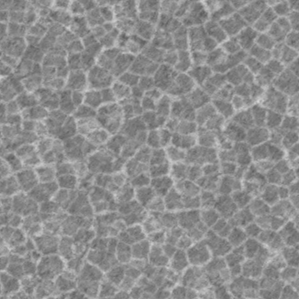
Label: frost